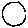
Label: moon